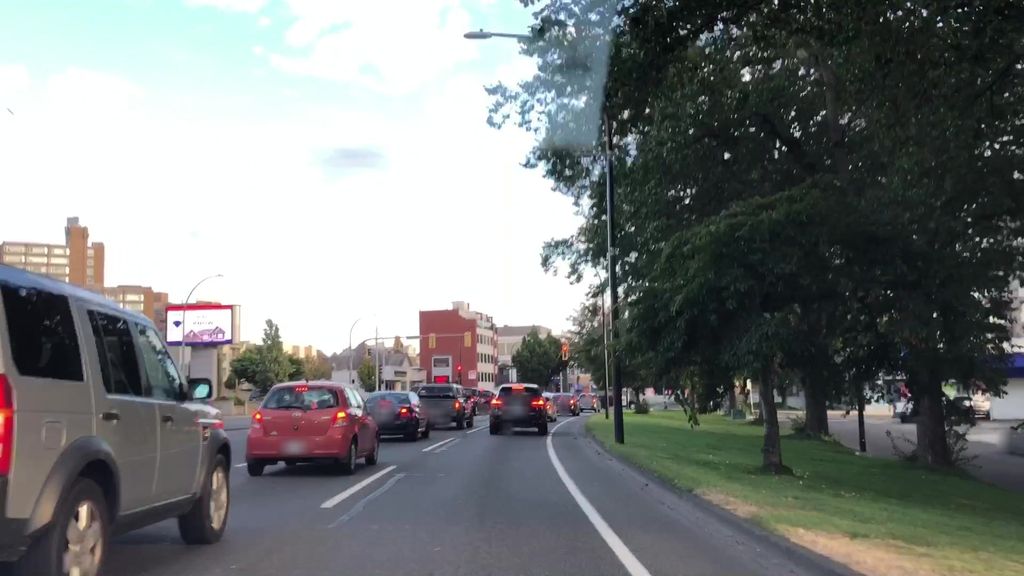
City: victoria